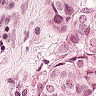
Metastatic tissue present: yes